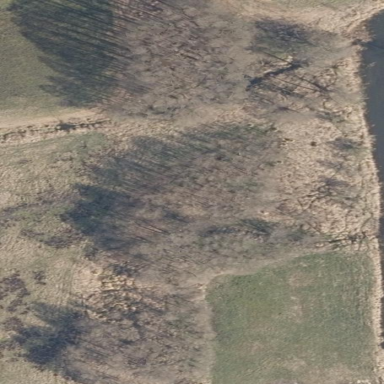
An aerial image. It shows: Marshy wetland area.